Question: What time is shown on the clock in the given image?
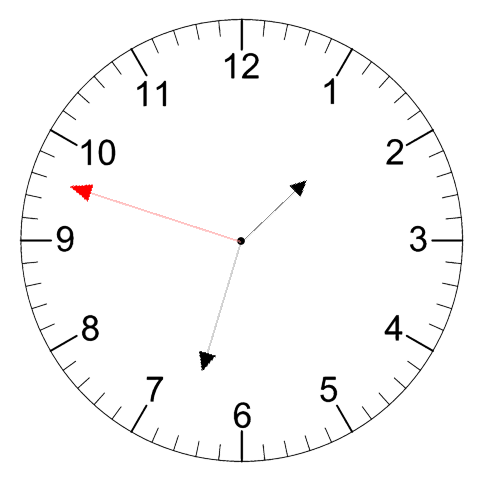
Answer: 01:32:48